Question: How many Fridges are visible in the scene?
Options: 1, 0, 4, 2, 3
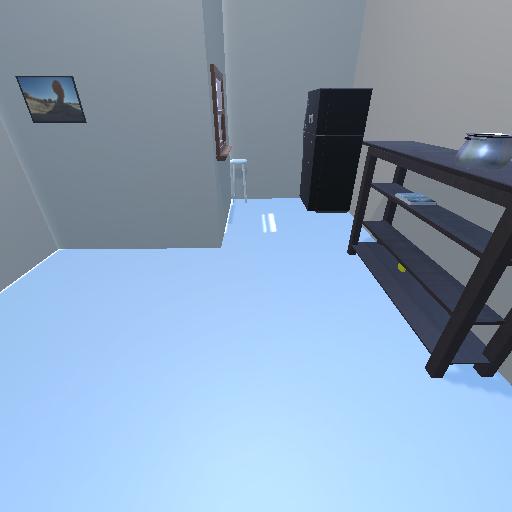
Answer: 1